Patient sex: M
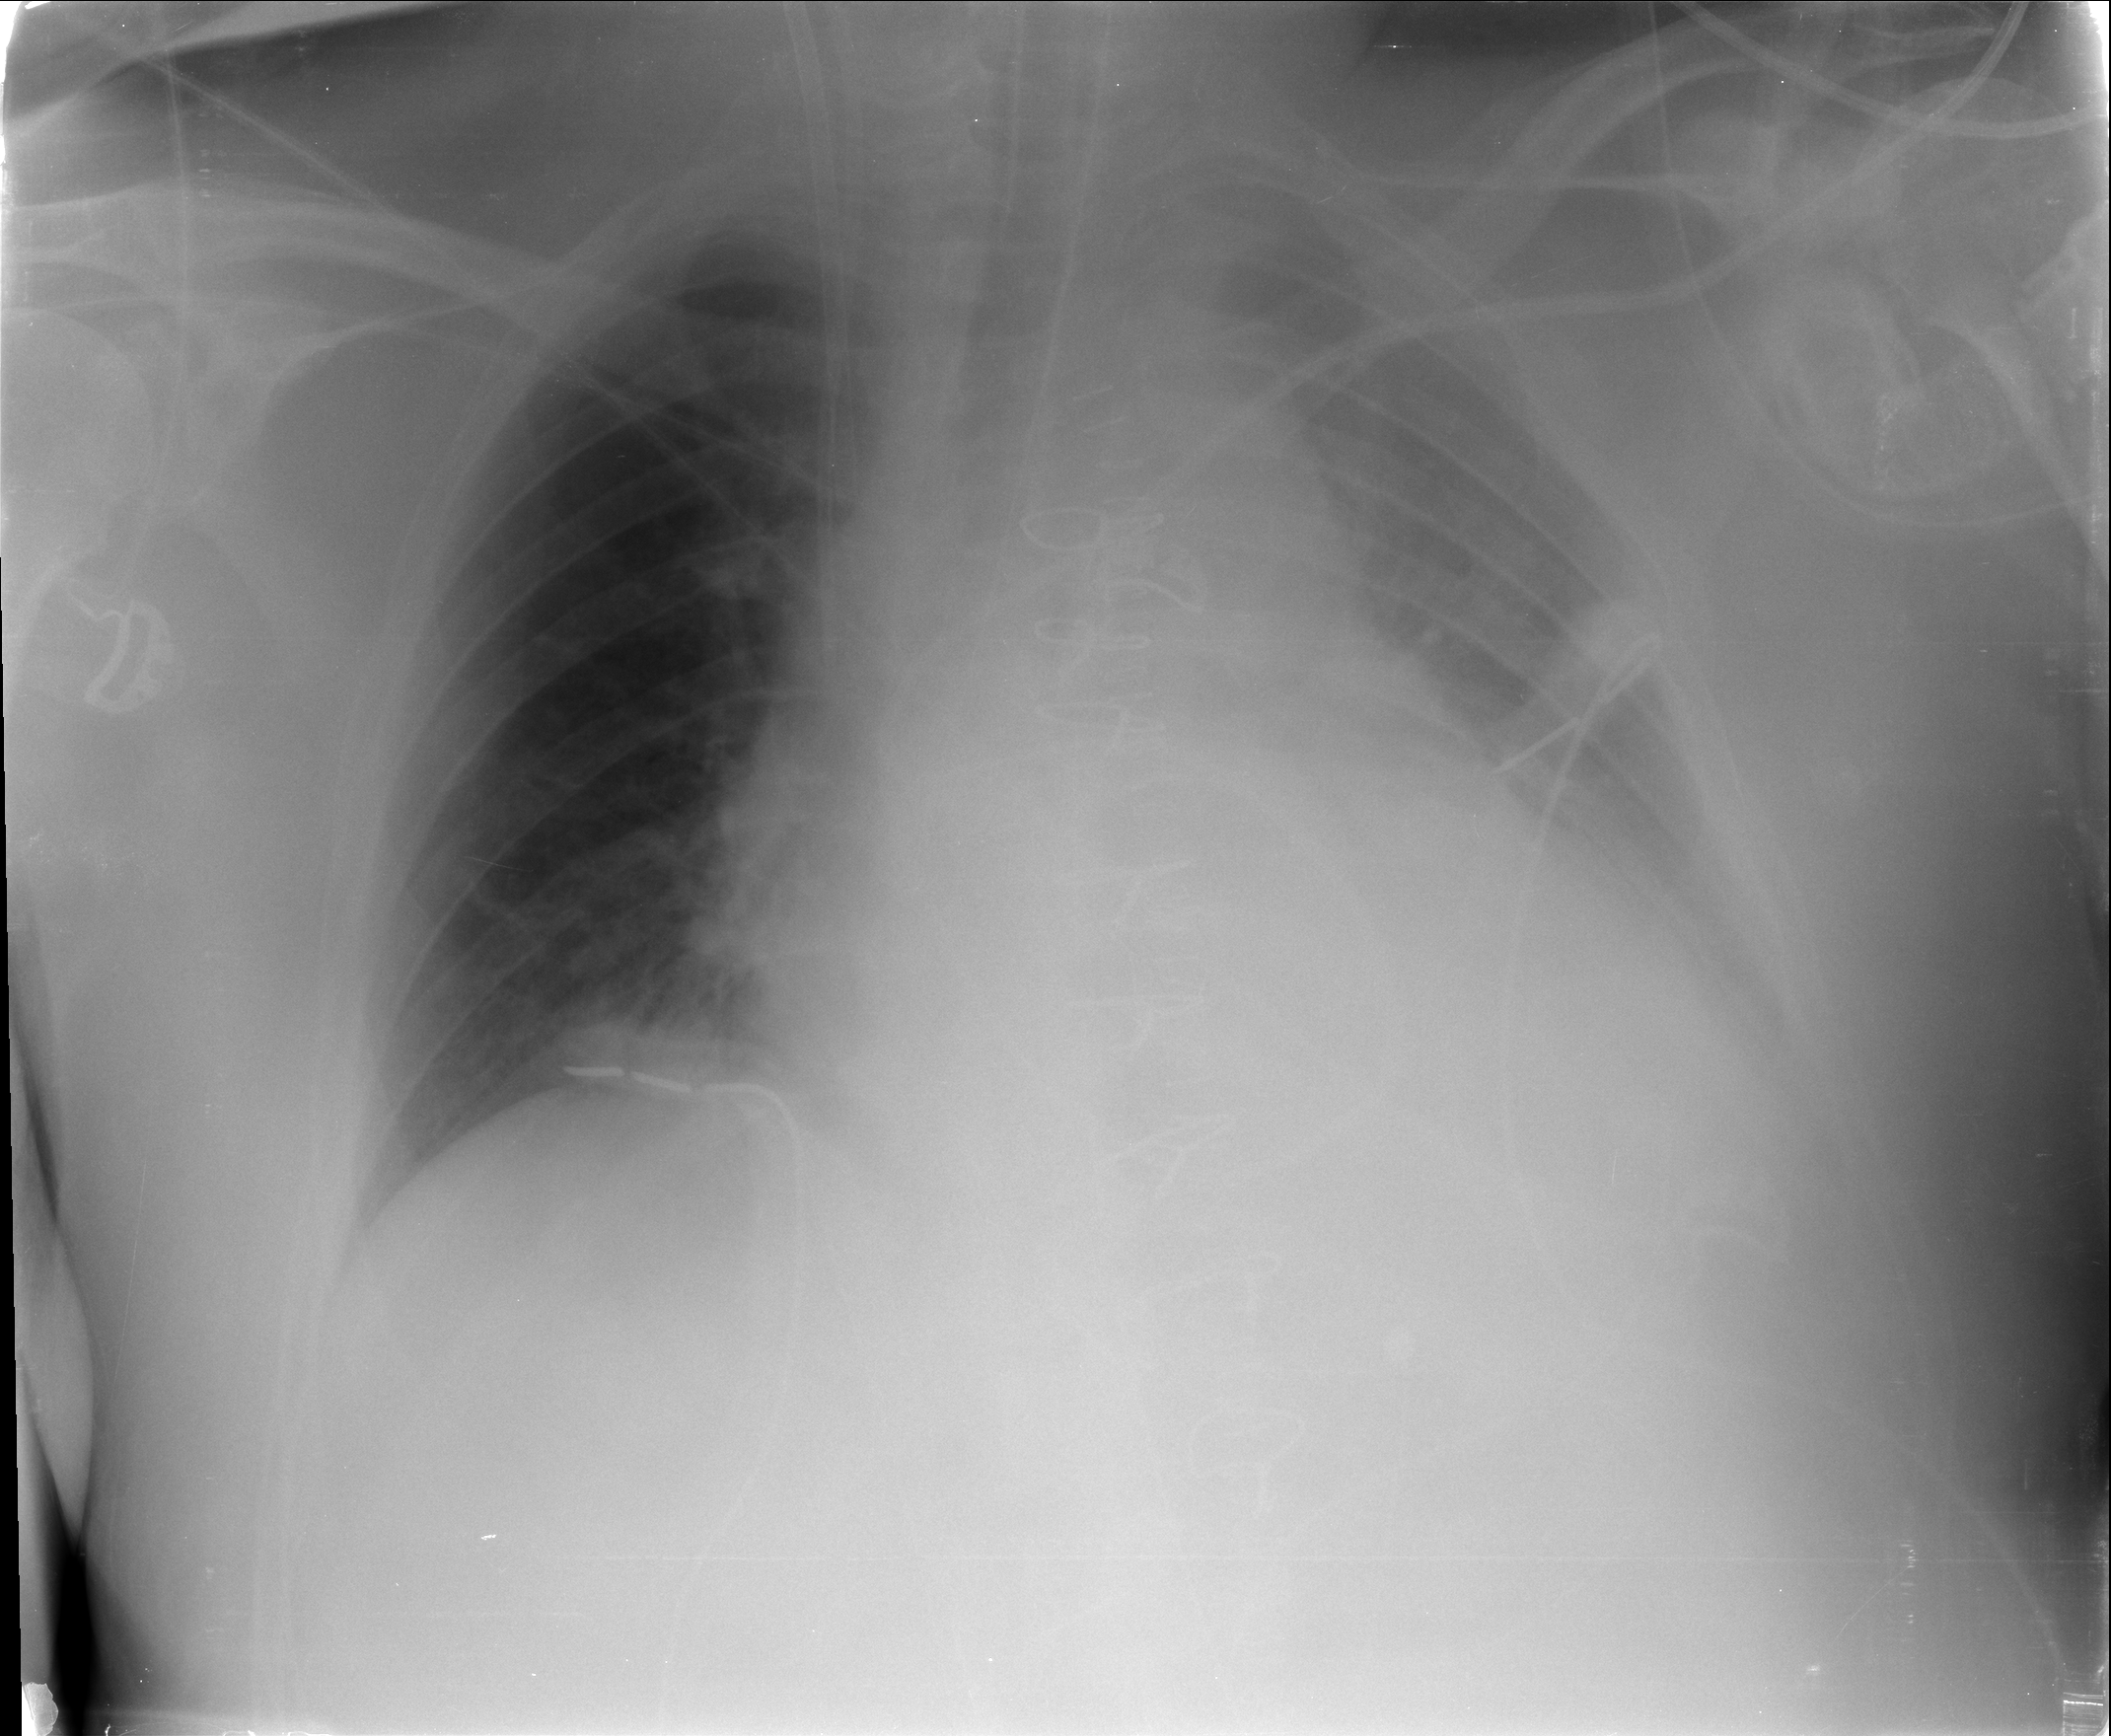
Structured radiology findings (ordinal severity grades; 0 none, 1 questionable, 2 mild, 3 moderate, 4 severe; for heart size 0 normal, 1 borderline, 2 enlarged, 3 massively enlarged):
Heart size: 2
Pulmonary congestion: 0
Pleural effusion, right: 0
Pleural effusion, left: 2
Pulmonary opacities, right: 0
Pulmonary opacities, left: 0
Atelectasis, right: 2
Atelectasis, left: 2